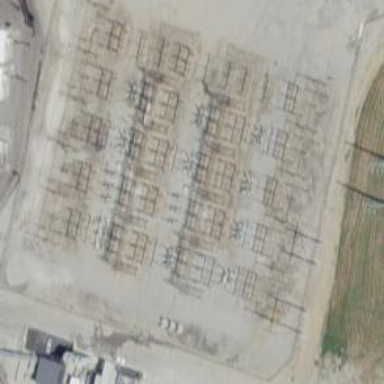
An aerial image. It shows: Switch used for power control.